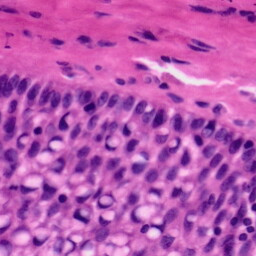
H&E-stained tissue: Tonsil